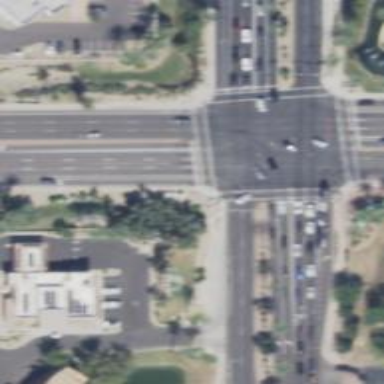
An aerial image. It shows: Solid stop line on the road.